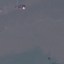
Label: SeaLake